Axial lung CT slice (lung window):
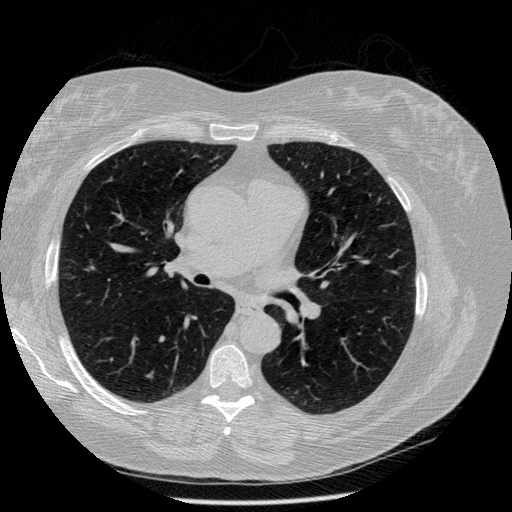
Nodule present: no